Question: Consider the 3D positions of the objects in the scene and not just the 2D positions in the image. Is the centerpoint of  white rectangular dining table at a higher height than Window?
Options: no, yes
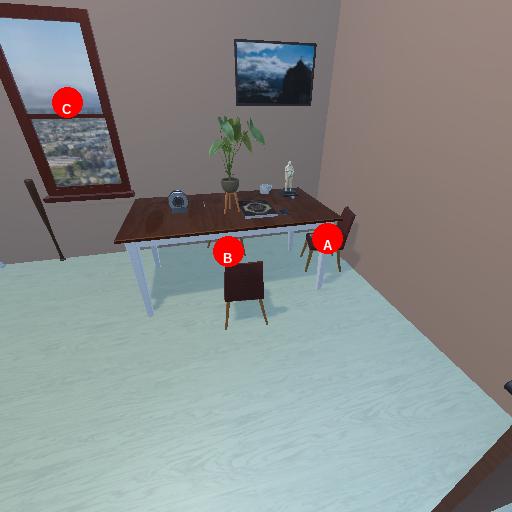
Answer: no